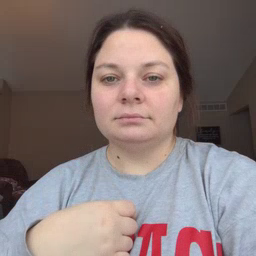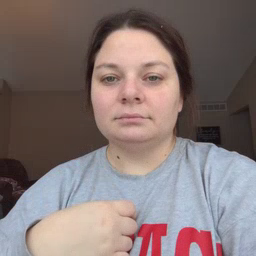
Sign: read